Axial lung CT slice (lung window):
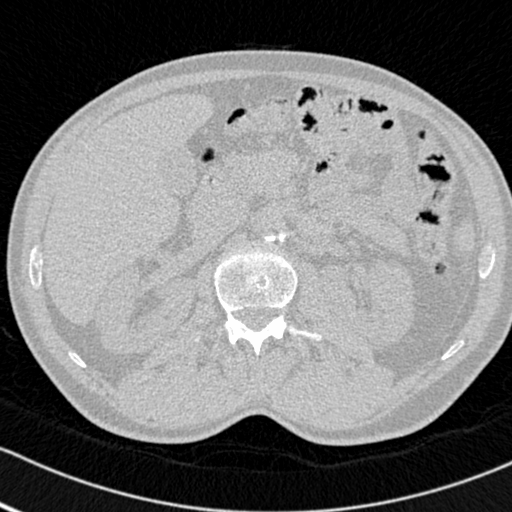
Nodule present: no